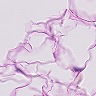
Metastatic tissue present: no